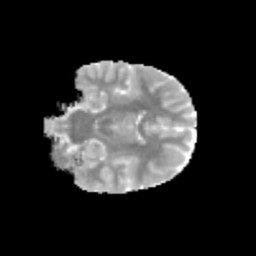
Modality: MD
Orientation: coronal
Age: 9
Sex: male
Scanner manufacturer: siemens
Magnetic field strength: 3 T
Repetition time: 3.8 s
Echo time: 0.07 s